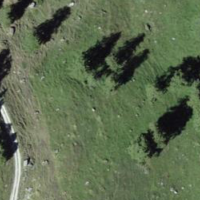
EUNIS habitat code: 26
Species observed at this site:
Gymnadenia conopsea